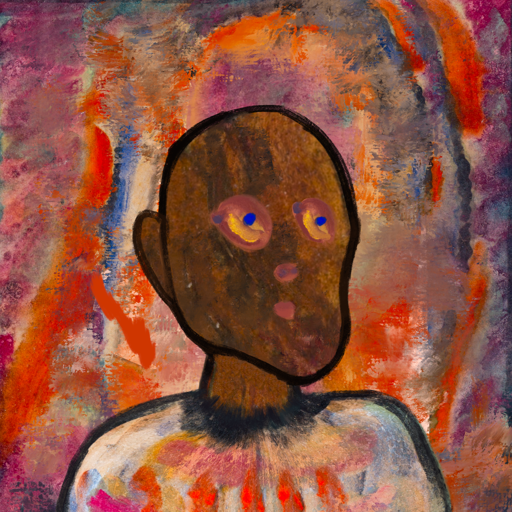
Background: Experience, Head And Neck Side: Mosgoul, Face Side: Mother_And_Son_Son, Bust: Childish, Hair Side: Blank, Head Accessory: Blank, Second Necklace: Blank, Necklace: Blank, Baby: Blank